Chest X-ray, PA view. Patient: 32 years old, sex M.
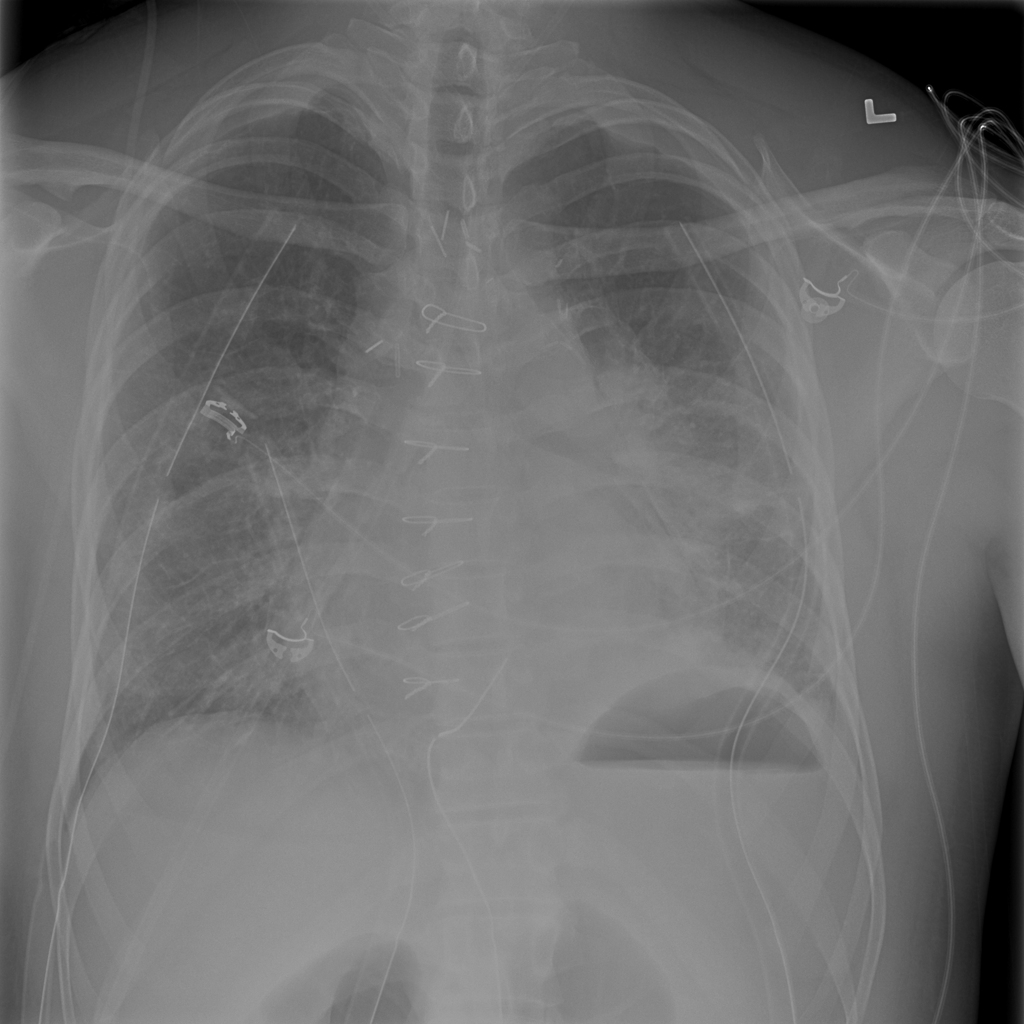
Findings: Cardiomegaly, Consolidation